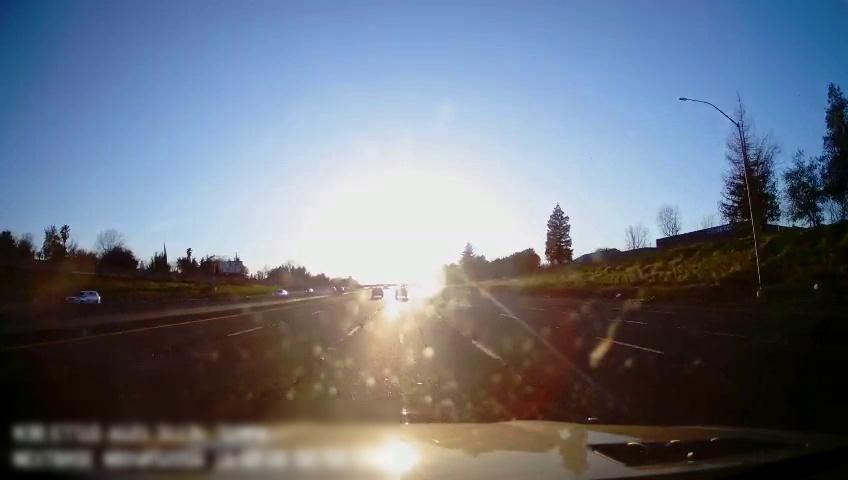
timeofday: Day
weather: Sunny
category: Drivable Space
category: Vehicles | Car
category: Vehicles | Car
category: Vehicles | SUV
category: Vehicles | Car
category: Vehicles | SUV
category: Lanes | Alternate Lane
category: Lanes | Alternate Lane
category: Lanes | Current Lane
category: Lanes | Current Lane
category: Lanes | Alternate Lane
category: Lanes | Alternate Lane